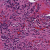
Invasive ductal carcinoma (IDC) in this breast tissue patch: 1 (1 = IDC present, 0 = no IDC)